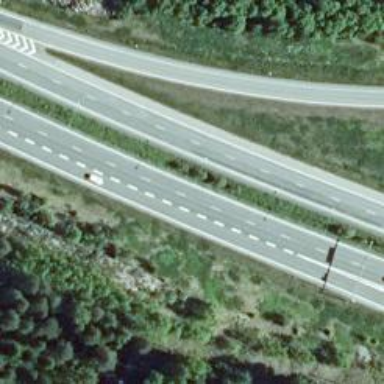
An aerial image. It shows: Motorway.